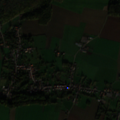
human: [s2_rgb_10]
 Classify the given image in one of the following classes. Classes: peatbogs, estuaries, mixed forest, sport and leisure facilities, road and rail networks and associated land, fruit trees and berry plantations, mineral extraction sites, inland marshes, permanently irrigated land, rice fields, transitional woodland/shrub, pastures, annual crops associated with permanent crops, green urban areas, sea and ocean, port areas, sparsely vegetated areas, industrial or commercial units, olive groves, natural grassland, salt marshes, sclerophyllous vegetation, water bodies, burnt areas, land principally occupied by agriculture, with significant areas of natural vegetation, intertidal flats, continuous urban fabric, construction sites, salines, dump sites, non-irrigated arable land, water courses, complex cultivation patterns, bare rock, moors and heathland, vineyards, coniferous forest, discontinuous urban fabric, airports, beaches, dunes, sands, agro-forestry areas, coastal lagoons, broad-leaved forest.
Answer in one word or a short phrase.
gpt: discontinuous urban fabric, non-irrigated arable land, pastures, complex cultivation patterns, broad-leaved forest